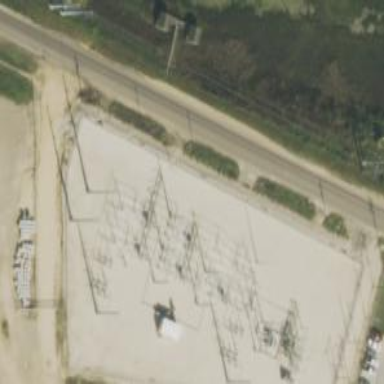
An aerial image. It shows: Switch for power supply.